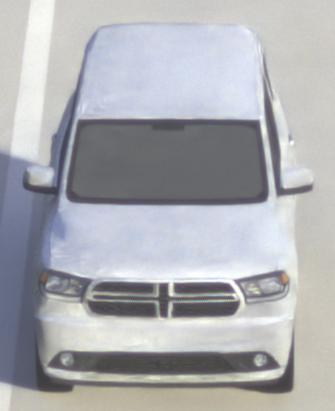
Make: Dodge
Model: Durango
Detailed model: Gen. 3
Model produced from: 2010
Doors: 5
Color: white
Road condition: dry road
Daytime: morning or afternoon
Contrast: medium contrast